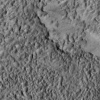
Atmospheric dust classification: not_dusty